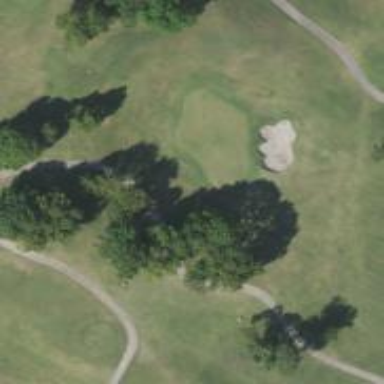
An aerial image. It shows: View of golf hole.